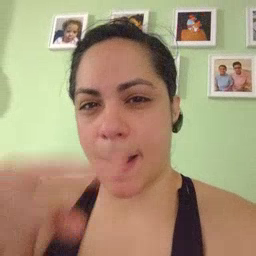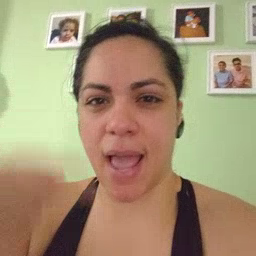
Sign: black